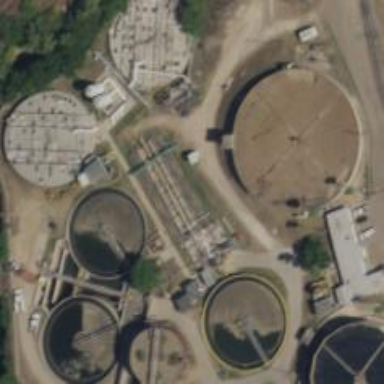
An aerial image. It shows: Wastewater plant.